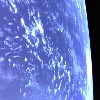
Label: water